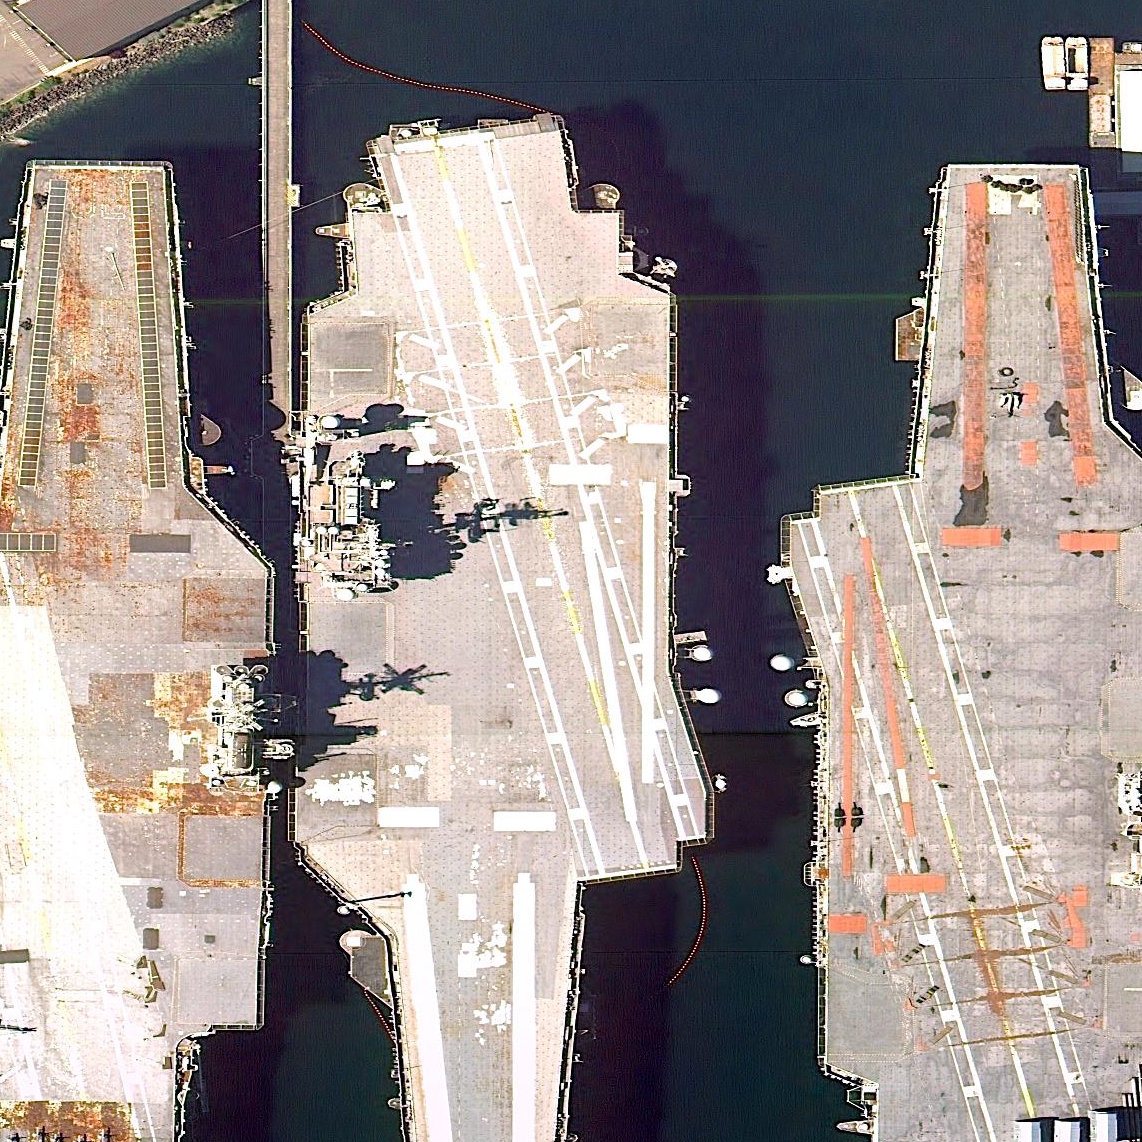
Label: aircraft_carrier